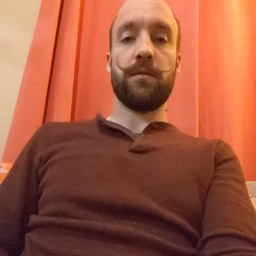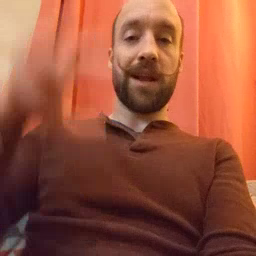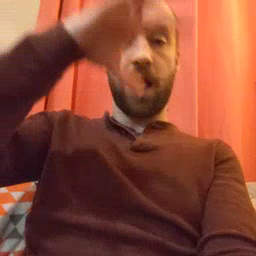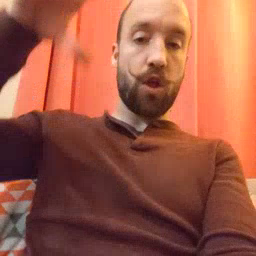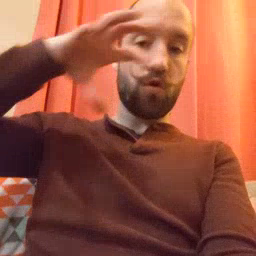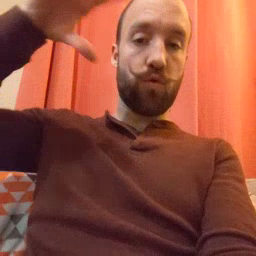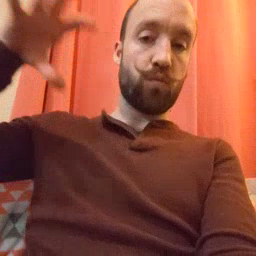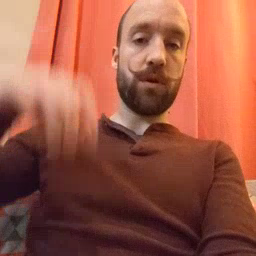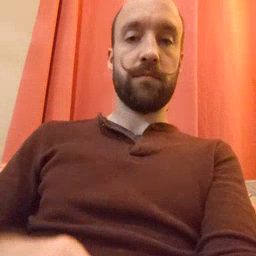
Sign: cloud